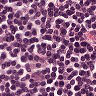
Metastatic tissue present: no